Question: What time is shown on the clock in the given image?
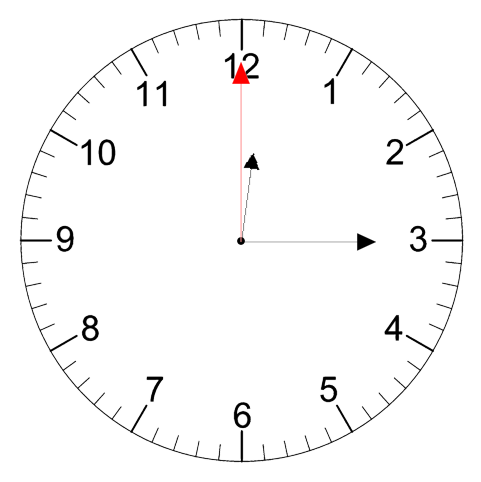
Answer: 12:15:00